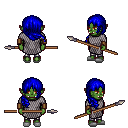
a pixel art fantasy rpg character, female body template, orc, green skin, chain mail, metal pants, blue right-swept hairstyle, leather bracers, white slippers, spear, four views (front, back, left, right), 2x2 character sprite sheet, small pixel art, hard edges, no anti-aliasing